Field crop: maize
Growth stage: 2
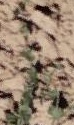
Species: convolvulus